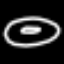
Label: donut